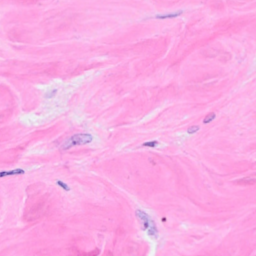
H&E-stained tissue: Breast